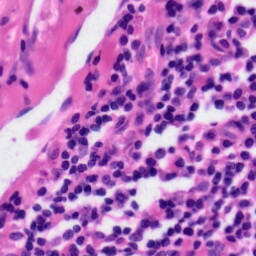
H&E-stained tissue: Tonsil